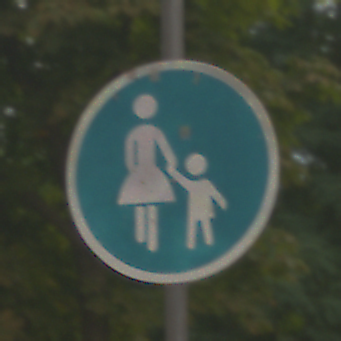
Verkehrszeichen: Gehweg
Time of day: MorningAfternoon
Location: Outdoor (Urban)
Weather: Overcast
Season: NotSpecified
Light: Natural